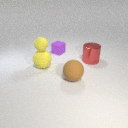
large red metal cylinder behind large brown rubber sphere